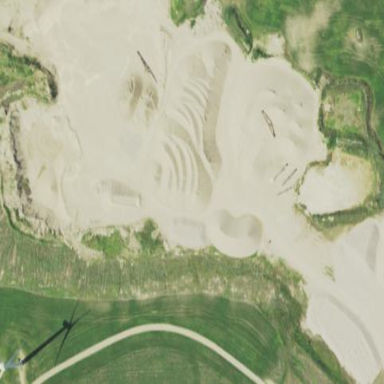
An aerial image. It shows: Quarry that contains sand and gravel resources.